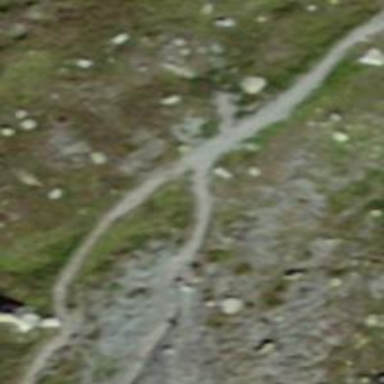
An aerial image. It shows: Path with excellent trail visibility.